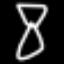
Label: hourglass